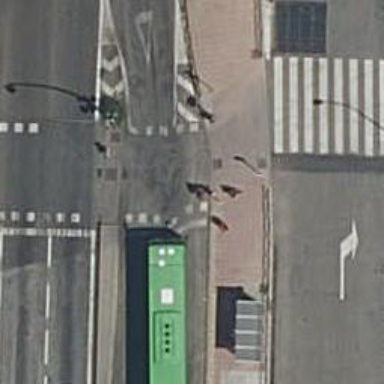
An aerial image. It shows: Road with traffic signals and zebra crossing with traffic signals.